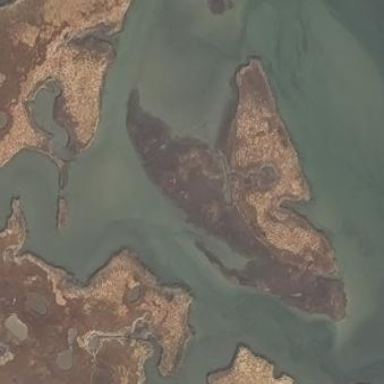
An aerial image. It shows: Saltmarsh wetland area.